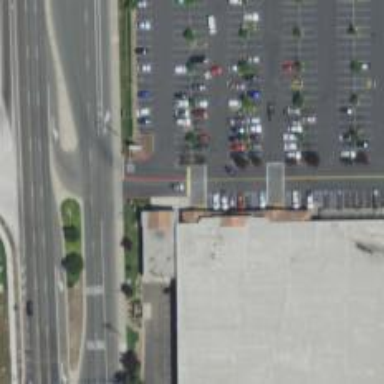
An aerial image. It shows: Supermarket.